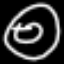
Label: donut